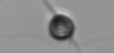
Label: Acanthoica_quattrospina